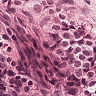
Metastatic tissue present: yes